Aerial crown-view tile of a tropical tree (Barro Colorado Island, Panama), acquired 20250512:
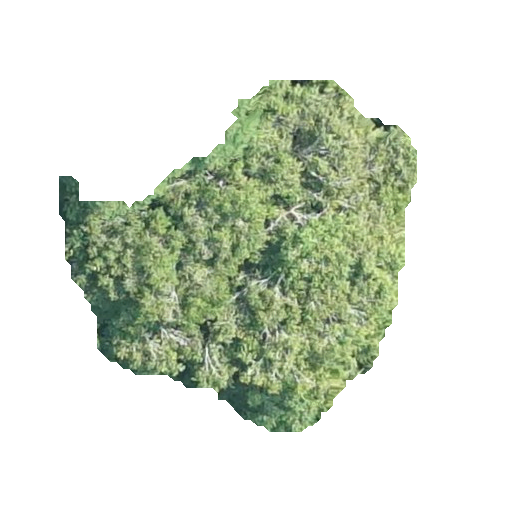
Species: Protium stevensonii
GBIF accepted scientific name: Tetragastris panamensis
Crown area: 118.779 m²